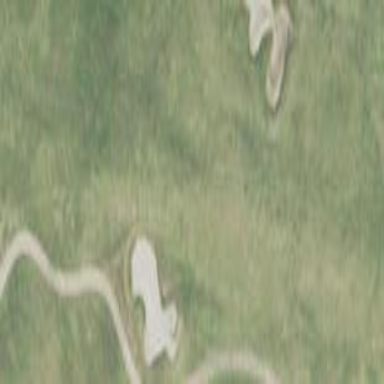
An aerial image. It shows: Grassy area designated as golf fairway.